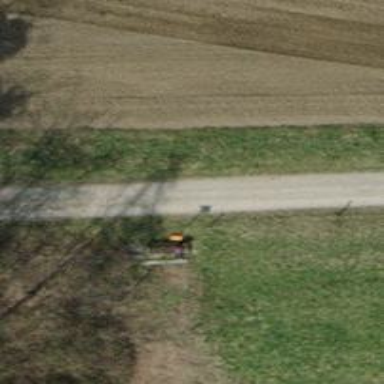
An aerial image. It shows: Pipeline marker.